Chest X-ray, PA view. Patient: 73 years old, sex M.
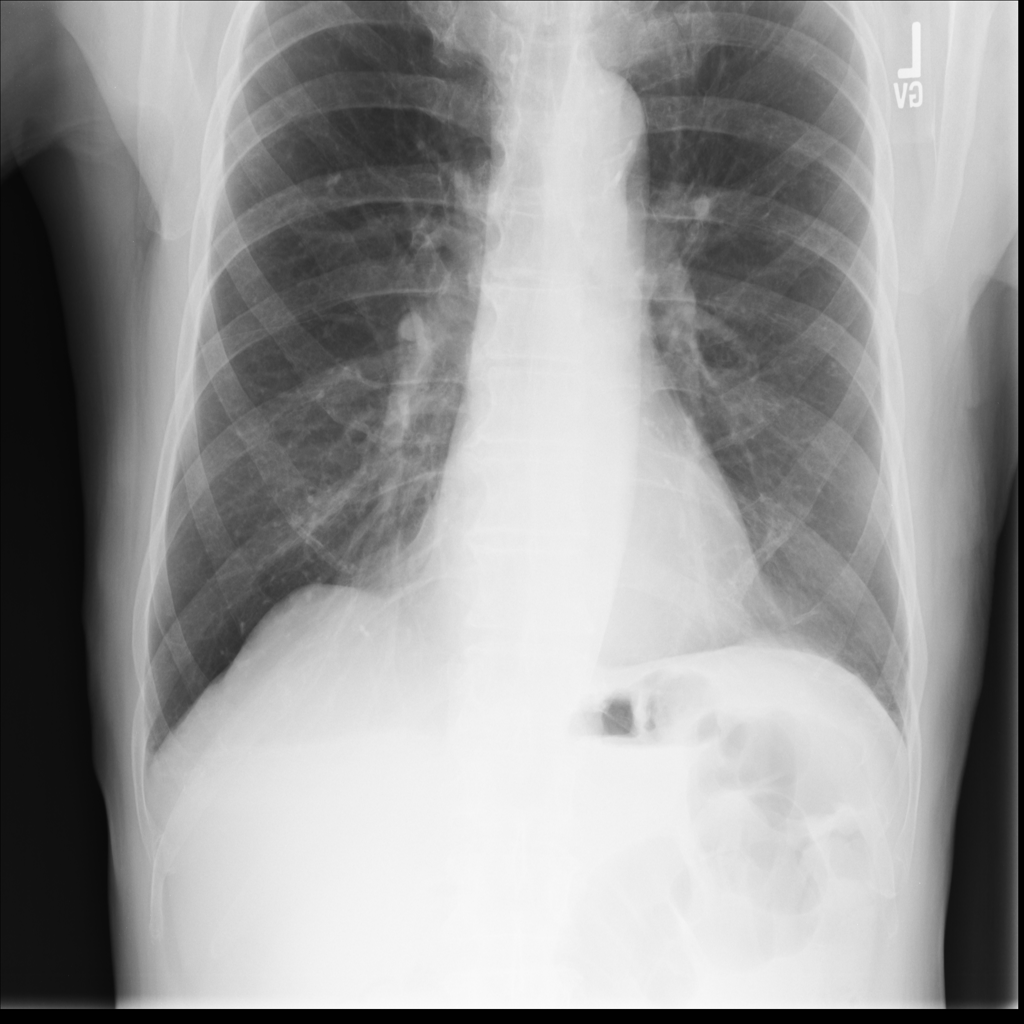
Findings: No Finding